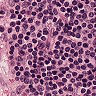
Metastatic tissue present: no